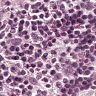
Metastatic tissue present: yes